Question: I need to develop a Tab Navigator with a few tabs on the left hand side and one tab on the right hand side, I have experimented with the "tabOffset" property, but this does not seem to be able to help

Thanks in advance!
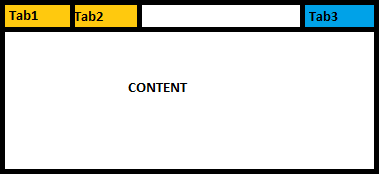
Answer: I made custom TabNavigator component.
'''
package
{
import mx.containers.TabNavigator;
import mx.controls.Button;
import mx.events.FlexEvent;
public class CustomTabNavigator extends TabNavigator
{
public function CustomTabNavigator()
{
super();
}
override protected function createChildren(): void
{
super.createChildren();
tabBar.addEventListener(FlexEvent.CREATION_COMPLETE, addSpacer);
}
public function addSpacer(event: FlexEvent): void
{
var buttonCount: int = tabBar.getChildren().length;
var _width : Number = this.width;
var button: Button = tabBar.getChildAt(buttonCount-1) as Button;
_width = _width - button.width;
button.x = _width;
}
}
}
'''